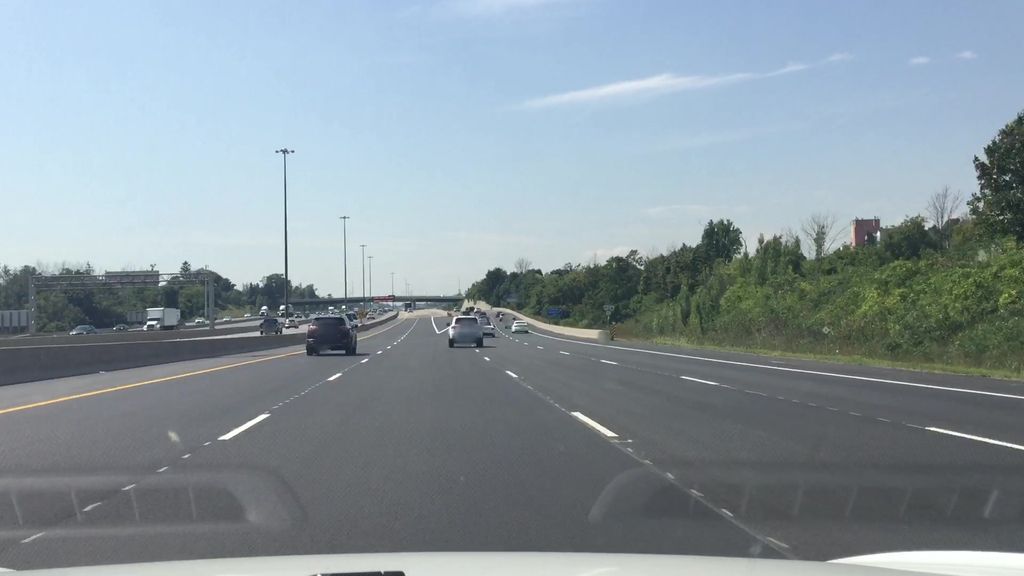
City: toronto